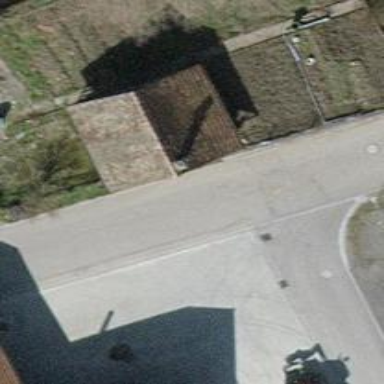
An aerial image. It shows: Post box is visible.